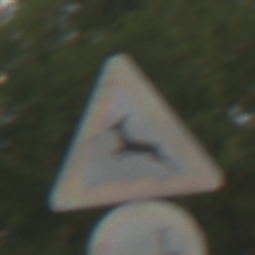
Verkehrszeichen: WildwechselRechts
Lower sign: VerbotUeberholenEinspurigeFahrzeuge
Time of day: MorningAfternoon
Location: Outdoor (Suburban)
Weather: PartlyCloudy
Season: NotSpecified
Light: Natural